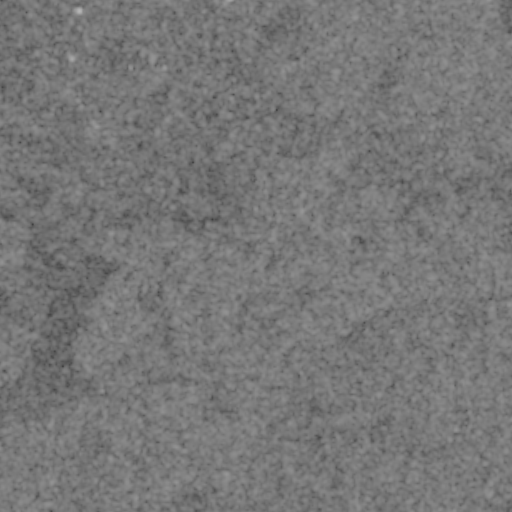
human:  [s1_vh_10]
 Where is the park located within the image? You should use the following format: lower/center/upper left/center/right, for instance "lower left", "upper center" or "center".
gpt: The park is located in the upper left of the image.
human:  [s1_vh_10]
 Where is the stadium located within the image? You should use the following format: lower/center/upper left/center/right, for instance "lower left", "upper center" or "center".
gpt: The stadium is located in the upper left of the image.
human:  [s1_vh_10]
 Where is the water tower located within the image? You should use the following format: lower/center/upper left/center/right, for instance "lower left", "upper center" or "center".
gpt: The water tower is located in the upper left of the image.
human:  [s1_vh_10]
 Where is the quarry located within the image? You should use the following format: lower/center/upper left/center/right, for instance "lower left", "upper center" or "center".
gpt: There is no quarry in the image.

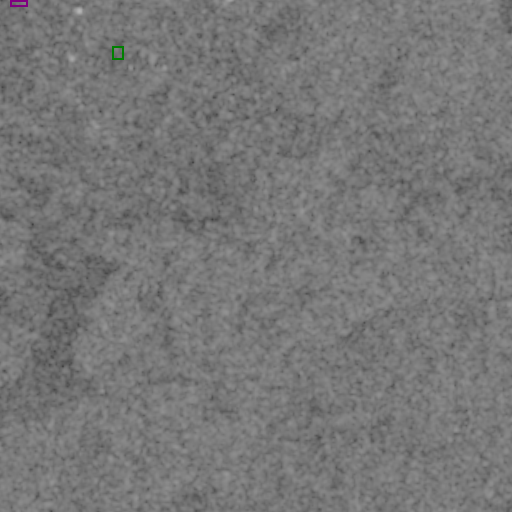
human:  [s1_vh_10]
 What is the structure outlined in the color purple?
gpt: The structure outlined in purple is a park.
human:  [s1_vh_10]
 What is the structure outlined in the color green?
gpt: The structure outlined in green is a stadium.
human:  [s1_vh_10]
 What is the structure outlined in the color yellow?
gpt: There is no yellow outline.